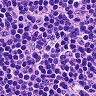
Metastatic tissue present: no